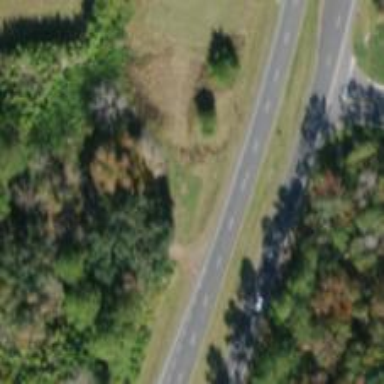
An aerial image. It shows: Asphalt dual carriageway classified as trunk highway.